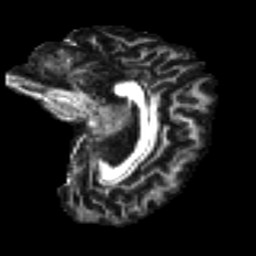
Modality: FA
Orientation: sagittal
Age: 29
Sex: female
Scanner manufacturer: ge
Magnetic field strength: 3 T
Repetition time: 7.8 s
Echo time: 0.0606 s